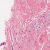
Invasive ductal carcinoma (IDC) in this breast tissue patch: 0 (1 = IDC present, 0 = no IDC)